Interaction volume radius: 5 \u00c5
Interaction volume height: 10 \u00c5
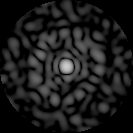
Disorder parameter: 0.8691